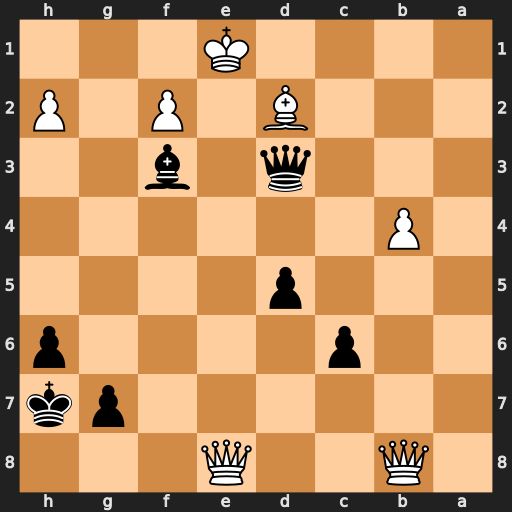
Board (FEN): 1Q2Q3/6pk/2p4p/3p4/1P6/3q1b2/3B1P1P/4K3
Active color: b
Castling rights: -
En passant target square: -
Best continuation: Qb1+ Bc1 Qxc1#